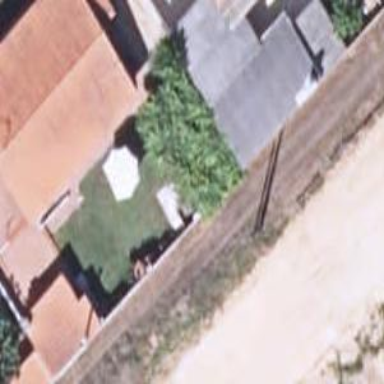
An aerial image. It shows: Simple house.